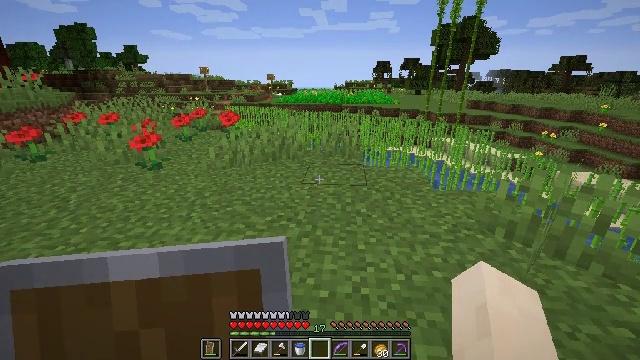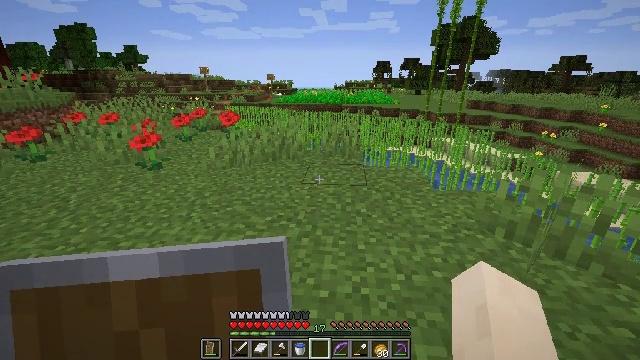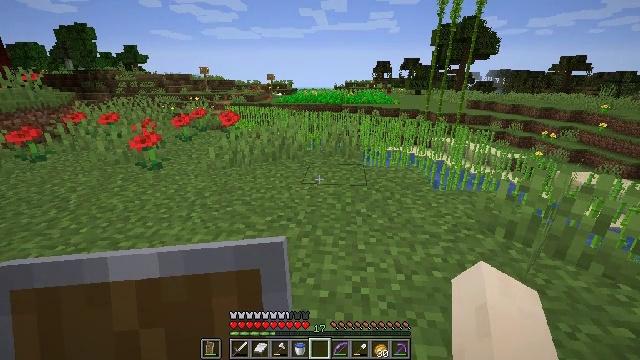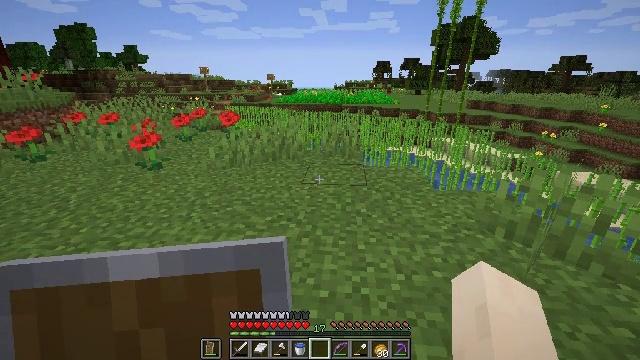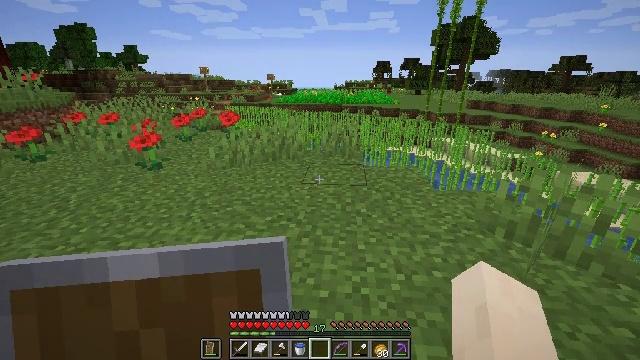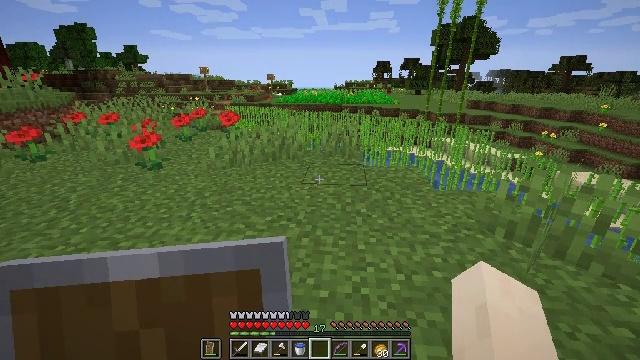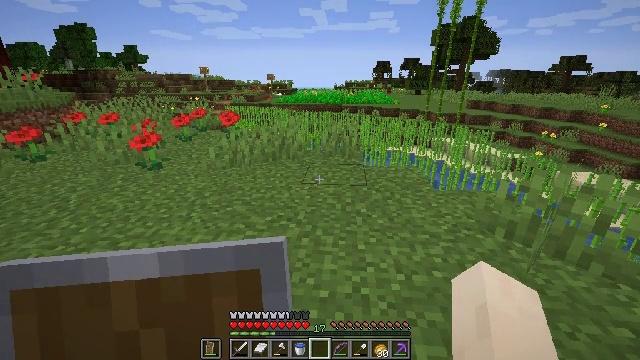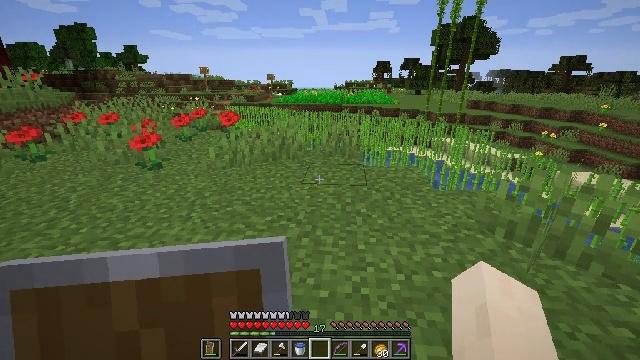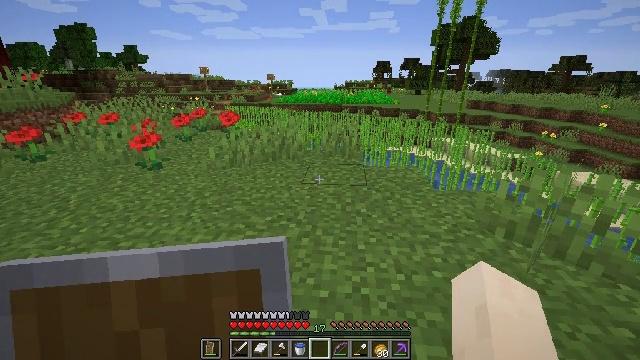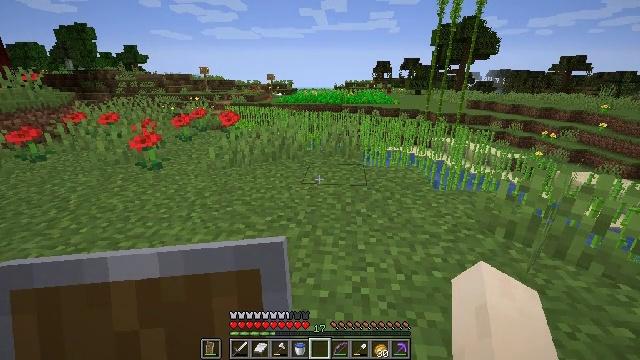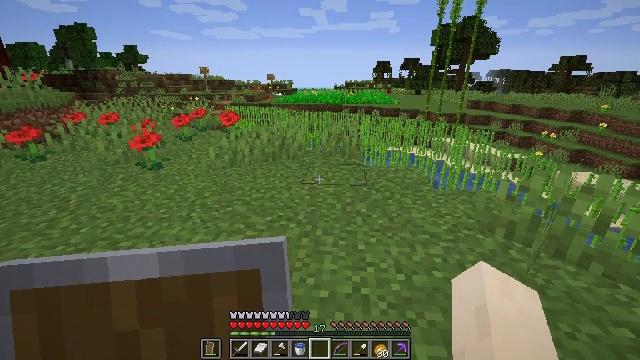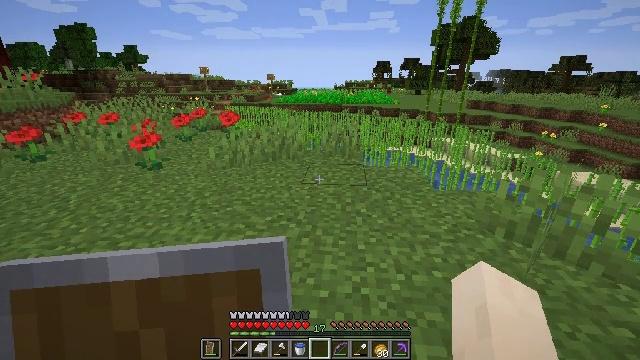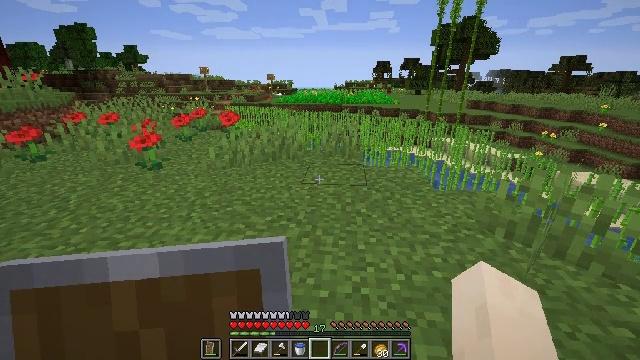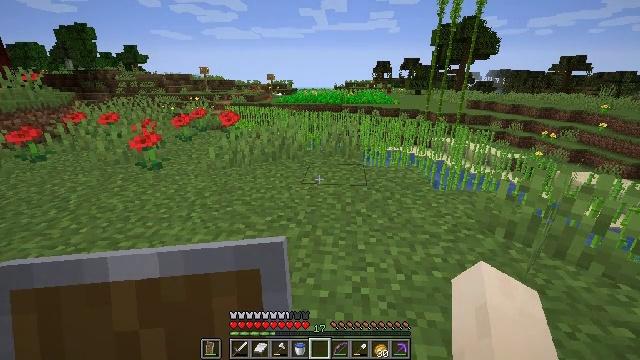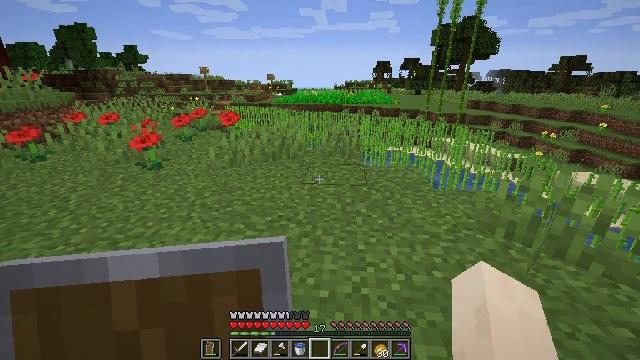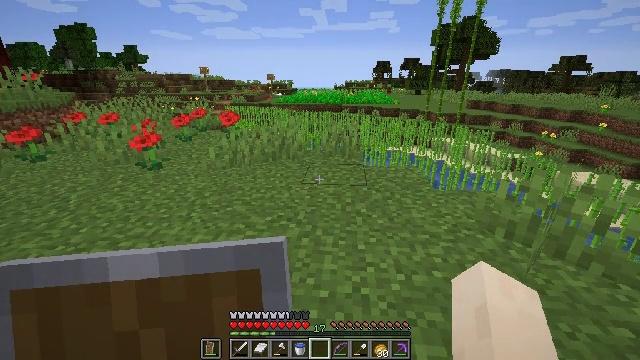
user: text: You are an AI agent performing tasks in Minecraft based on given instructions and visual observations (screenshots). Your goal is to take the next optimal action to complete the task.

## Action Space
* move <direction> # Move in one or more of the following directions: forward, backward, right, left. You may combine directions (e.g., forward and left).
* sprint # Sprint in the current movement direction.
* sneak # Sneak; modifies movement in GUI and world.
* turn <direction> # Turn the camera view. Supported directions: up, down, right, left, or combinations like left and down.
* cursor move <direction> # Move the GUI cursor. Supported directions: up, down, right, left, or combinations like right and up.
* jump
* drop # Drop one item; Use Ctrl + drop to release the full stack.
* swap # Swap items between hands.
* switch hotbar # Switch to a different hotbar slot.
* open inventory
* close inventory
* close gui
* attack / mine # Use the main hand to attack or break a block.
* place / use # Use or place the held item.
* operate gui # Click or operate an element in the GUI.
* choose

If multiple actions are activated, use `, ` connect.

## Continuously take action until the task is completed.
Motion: motion action
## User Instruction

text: Gather sand from the desert.
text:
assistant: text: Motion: no_op
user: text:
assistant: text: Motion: no_op
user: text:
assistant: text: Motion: no_op
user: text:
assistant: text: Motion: no_op
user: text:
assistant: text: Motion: no_op
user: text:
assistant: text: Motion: no_op
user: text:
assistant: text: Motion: no_op
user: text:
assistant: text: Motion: no_op
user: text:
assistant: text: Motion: no_op
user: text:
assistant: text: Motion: no_op
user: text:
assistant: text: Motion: no_op
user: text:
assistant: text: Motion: no_op
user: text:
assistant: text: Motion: no_op
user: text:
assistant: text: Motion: no_op
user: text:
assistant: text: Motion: no_op
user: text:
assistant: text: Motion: no_op
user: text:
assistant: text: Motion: no_op
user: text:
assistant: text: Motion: no_op
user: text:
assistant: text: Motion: no_op
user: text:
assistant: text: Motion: no_op
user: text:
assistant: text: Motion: no_op
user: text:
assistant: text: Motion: no_op
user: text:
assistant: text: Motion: no_op
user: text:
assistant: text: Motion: no_op
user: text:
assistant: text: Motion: no_op
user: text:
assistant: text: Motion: no_op
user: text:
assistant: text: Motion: no_op
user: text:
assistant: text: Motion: no_op
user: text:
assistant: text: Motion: no_op
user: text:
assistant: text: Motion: no_op